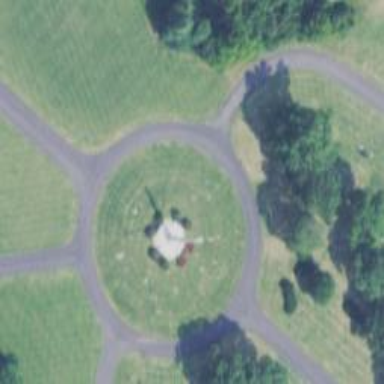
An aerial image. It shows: Historic monument.